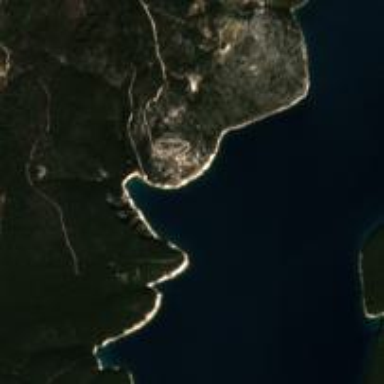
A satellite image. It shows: Beautiful bay in nature.